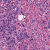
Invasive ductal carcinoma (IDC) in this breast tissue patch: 1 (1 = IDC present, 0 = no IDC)